Field crop: maize
Growth stage: 2
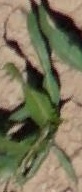
Species: maize